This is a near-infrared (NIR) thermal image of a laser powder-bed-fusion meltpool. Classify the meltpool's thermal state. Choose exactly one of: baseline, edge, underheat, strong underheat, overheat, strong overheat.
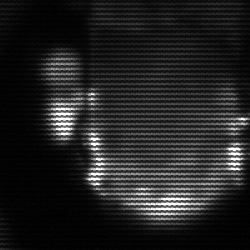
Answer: baseline